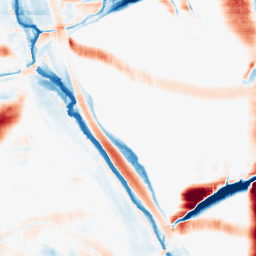
Category: morphological
Decomposition family: morphological_rect
Decomposition parameters: operation: average
width: 50
height: 20
Upsampling method: sinc_hamming
Upsampling parameters: scale: 4
kernel_size: 8
Upsampling scale: 4